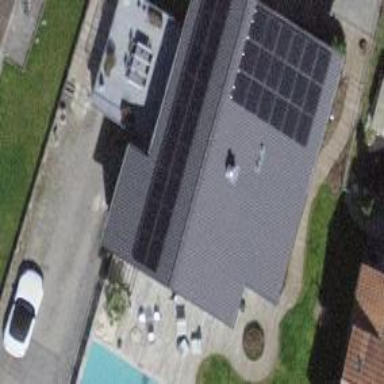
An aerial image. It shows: Solar power generator utilizing photovoltaic technology with solar photovoltaic panels.